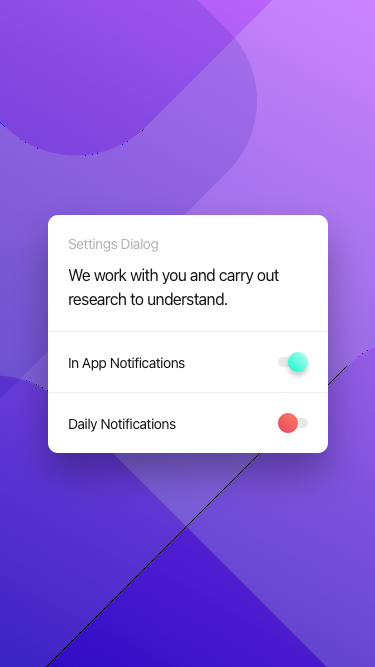
Text in this UI design:
We work with you and carry out research to understand.
Settings Dialog
In App Notifications
Daily Notifications